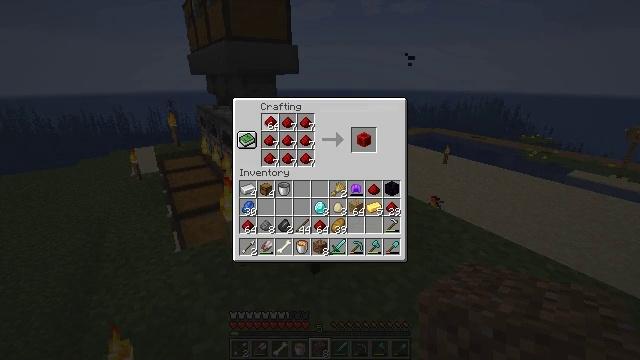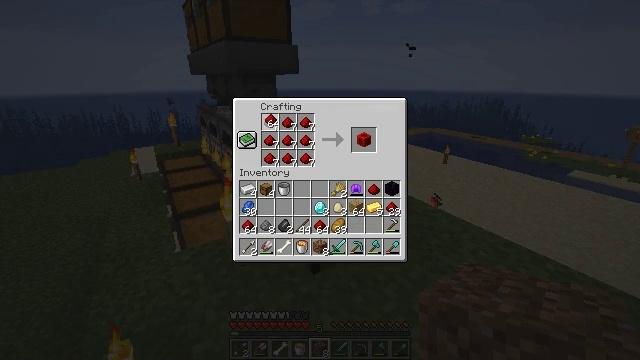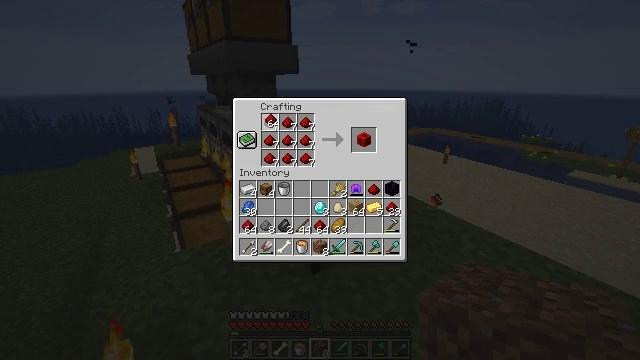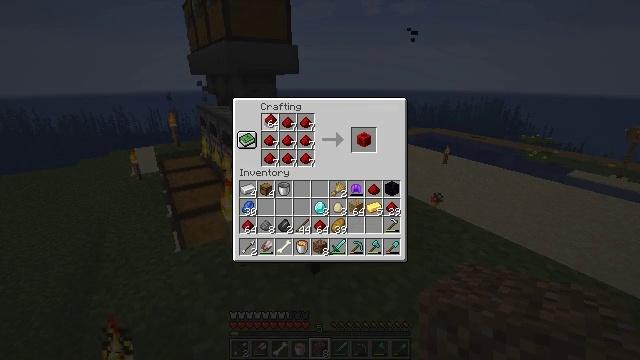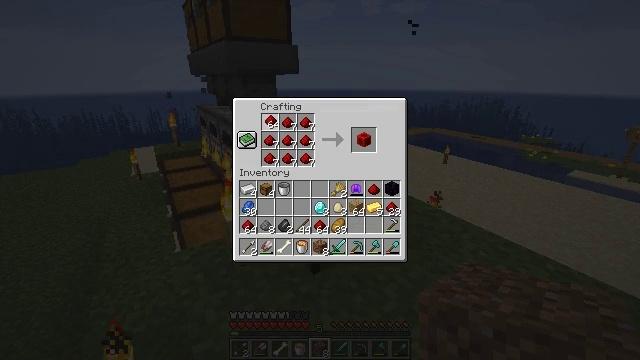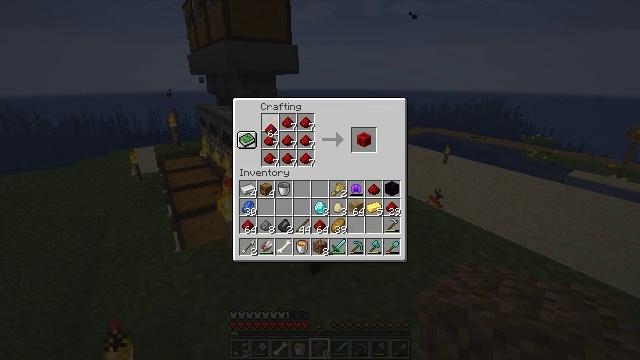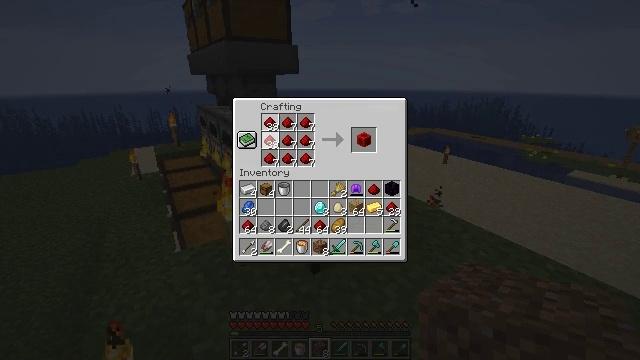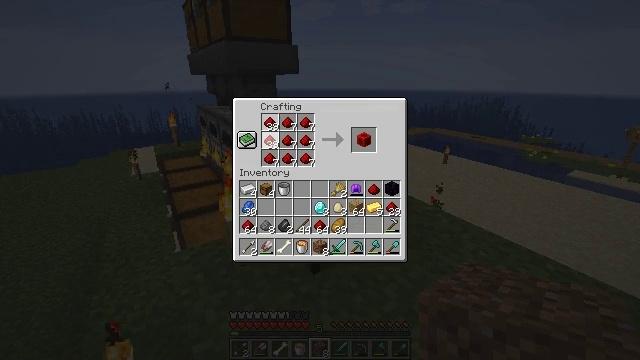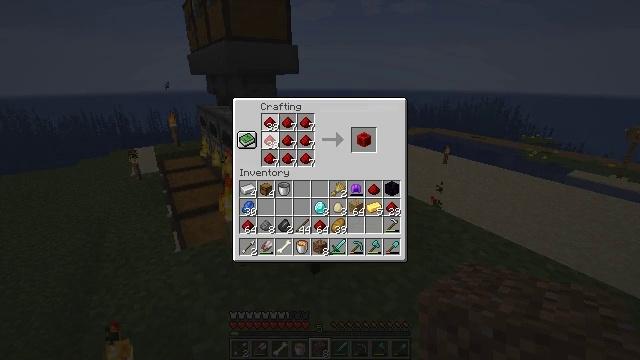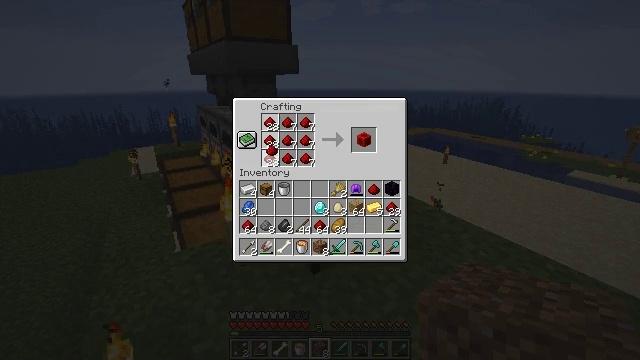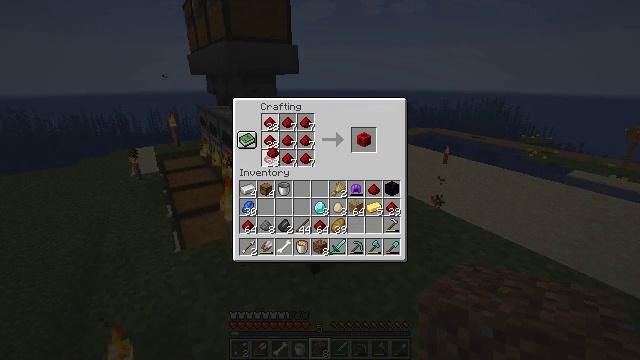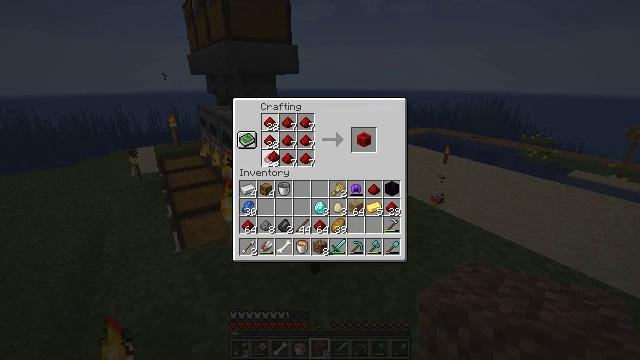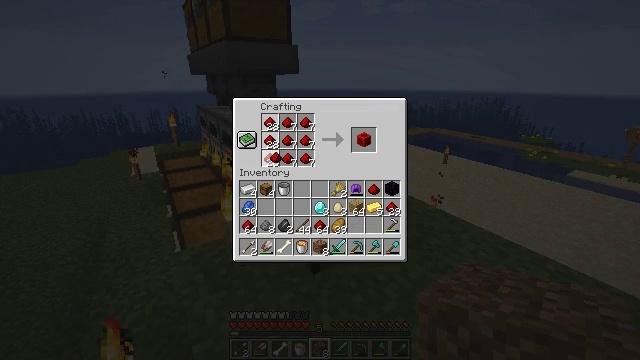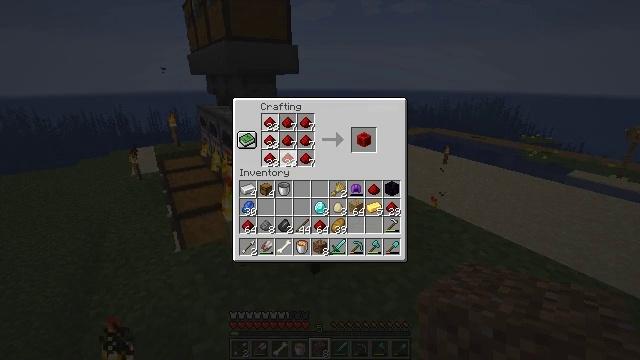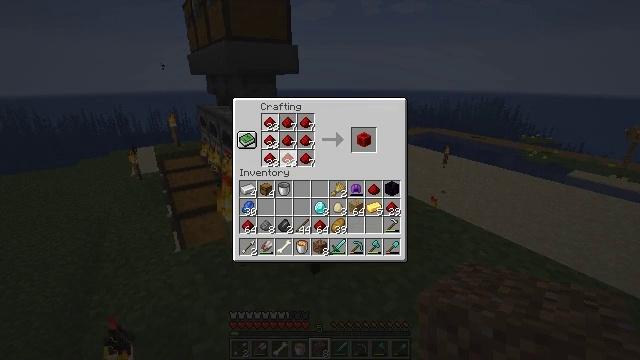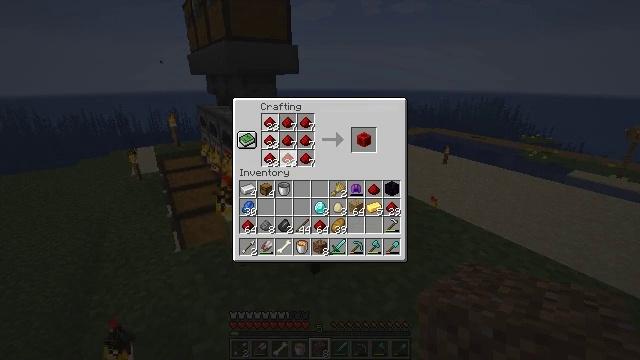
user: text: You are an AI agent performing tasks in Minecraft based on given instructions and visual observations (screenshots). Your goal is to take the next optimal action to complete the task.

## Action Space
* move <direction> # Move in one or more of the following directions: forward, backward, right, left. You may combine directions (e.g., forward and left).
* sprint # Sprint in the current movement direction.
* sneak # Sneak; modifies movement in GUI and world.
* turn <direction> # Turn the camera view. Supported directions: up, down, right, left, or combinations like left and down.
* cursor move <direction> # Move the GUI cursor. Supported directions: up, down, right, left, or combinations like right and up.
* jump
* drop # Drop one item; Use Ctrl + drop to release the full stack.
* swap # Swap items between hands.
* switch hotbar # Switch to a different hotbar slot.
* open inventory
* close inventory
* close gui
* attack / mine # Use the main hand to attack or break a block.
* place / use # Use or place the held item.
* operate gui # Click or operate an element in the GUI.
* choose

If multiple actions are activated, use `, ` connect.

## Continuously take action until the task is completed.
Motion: motion action
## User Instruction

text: Fill the crafting grid with redstone dust to get a redstone block.
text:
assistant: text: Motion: no_op
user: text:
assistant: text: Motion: no_op
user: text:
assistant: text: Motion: operate gui
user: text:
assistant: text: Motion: operate gui
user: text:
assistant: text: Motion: cursor move down, operate gui
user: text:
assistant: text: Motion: cursor move down, operate gui
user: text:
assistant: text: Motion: operate gui
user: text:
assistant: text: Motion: operate gui
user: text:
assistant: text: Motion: operate gui
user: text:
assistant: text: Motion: operate gui
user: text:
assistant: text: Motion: operate gui
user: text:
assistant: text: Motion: operate gui
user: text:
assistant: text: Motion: operate gui
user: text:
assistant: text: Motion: operate gui
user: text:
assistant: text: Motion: operate gui
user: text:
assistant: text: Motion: operate gui
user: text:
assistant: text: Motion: operate gui
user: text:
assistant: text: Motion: operate gui
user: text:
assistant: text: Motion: operate gui
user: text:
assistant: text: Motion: operate gui
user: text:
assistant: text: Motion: operate gui
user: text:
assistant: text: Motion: cursor move up, operate gui
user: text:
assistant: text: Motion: cursor move up, operate gui
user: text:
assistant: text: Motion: operate gui
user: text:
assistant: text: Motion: operate gui
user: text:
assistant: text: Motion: operate gui
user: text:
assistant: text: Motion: operate gui
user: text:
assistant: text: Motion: operate gui
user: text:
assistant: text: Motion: operate gui
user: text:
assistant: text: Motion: operate gui